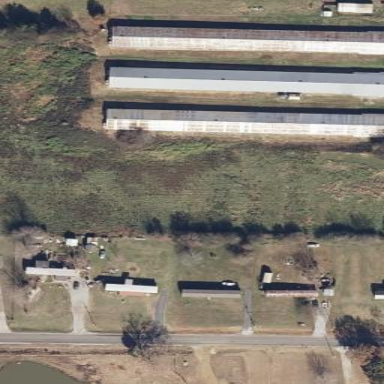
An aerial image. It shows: Farmyard area.